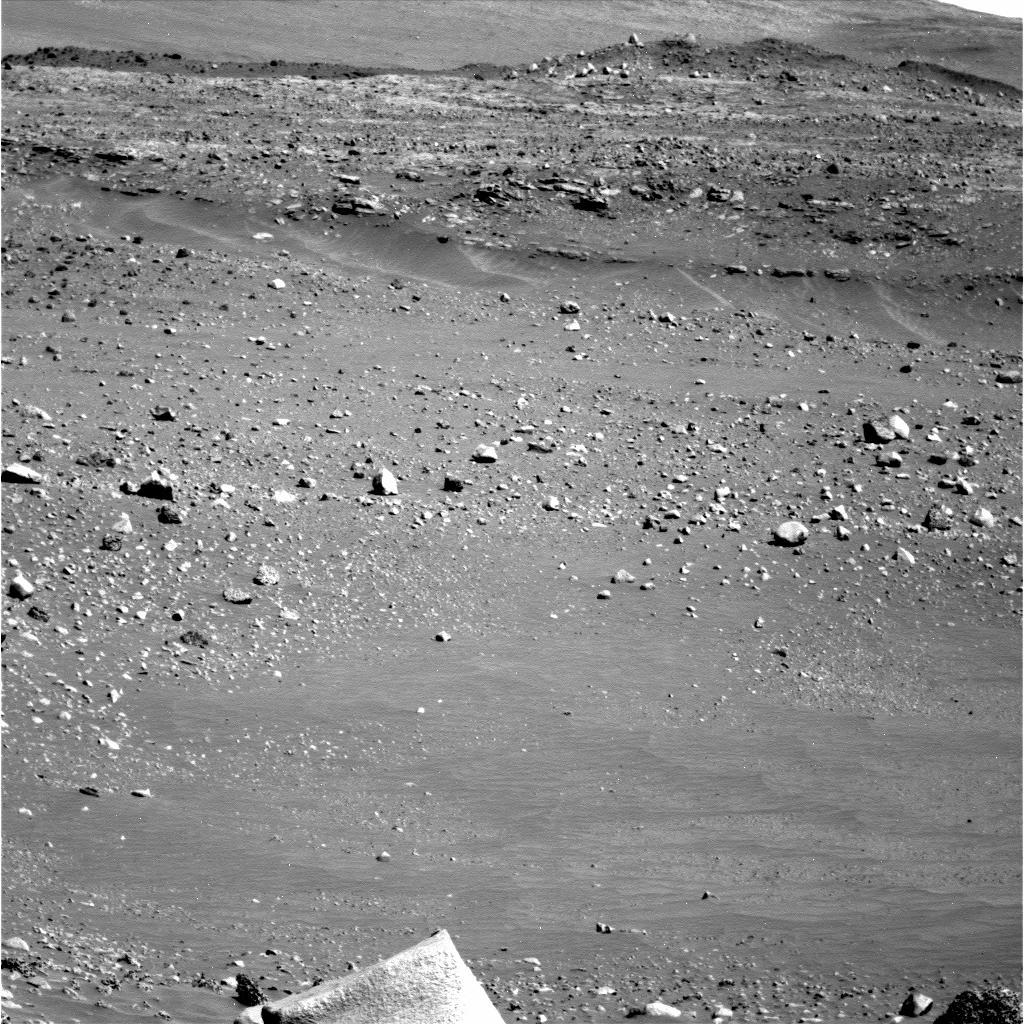
Terrain classes present: Gravel / Sand / Soil, Rock, Shadow, Sky / Distant Mountains